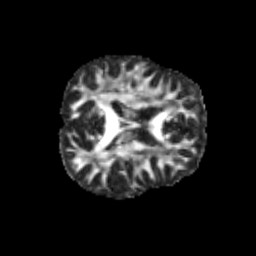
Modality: FA
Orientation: axial
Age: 11
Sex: male
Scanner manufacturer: siemens
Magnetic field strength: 3 T
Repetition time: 3.8 s
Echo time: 0.07 s